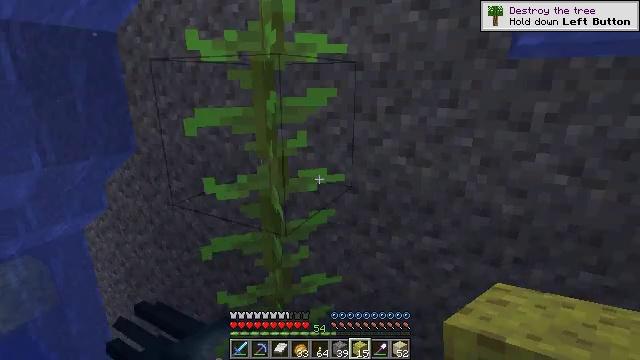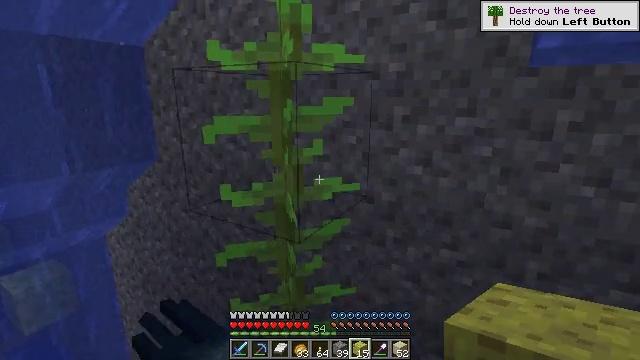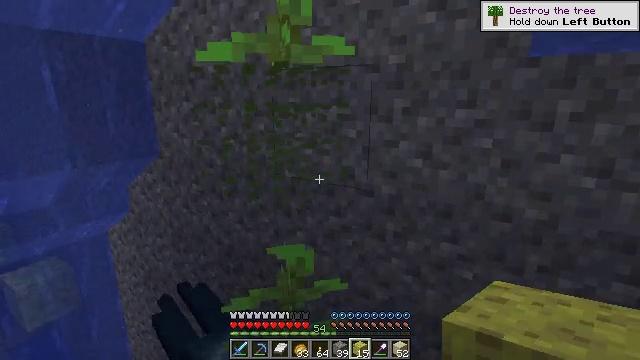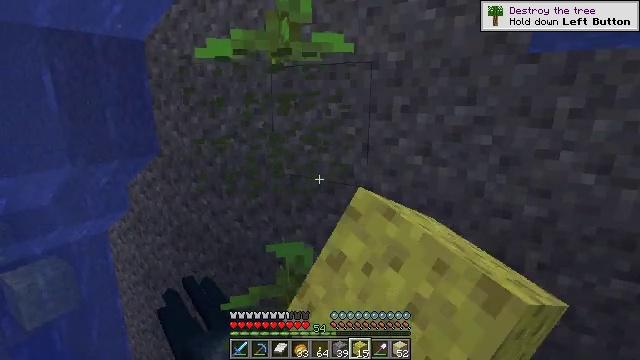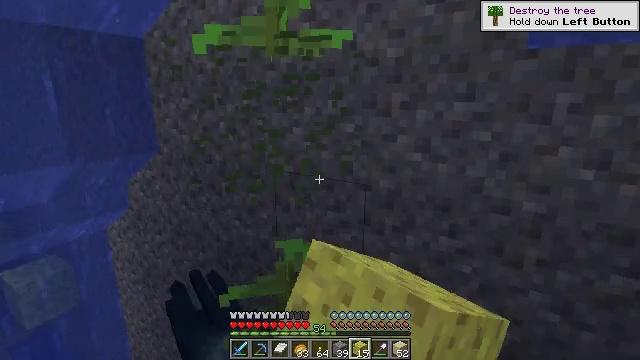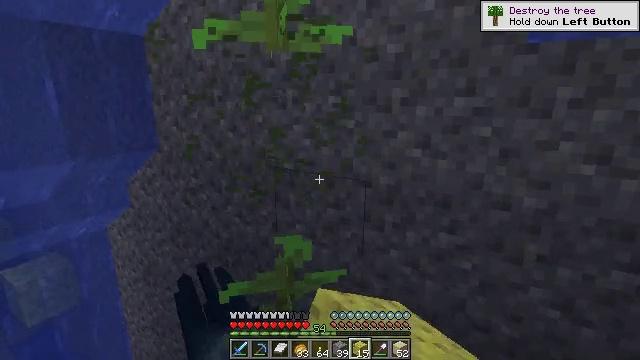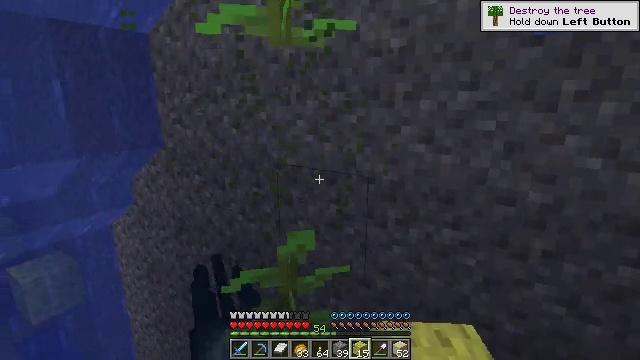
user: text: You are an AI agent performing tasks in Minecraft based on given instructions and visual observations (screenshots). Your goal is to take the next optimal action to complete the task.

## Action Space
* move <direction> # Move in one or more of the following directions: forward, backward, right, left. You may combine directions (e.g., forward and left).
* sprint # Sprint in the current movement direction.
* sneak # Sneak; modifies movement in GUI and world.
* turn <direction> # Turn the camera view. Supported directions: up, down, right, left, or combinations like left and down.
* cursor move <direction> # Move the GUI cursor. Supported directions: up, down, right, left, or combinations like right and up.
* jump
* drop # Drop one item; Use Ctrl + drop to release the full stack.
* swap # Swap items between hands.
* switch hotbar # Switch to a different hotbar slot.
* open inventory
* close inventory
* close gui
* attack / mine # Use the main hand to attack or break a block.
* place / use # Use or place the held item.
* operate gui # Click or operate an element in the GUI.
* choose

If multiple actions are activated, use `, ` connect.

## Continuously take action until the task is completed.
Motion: motion action
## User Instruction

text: Dive and mine the kelp.
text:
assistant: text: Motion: turn left and up
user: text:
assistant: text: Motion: attack / mine
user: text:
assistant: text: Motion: attack / mine
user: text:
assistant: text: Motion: attack / mine
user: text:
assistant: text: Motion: no_op
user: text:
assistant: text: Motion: no_op
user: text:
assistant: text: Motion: no_op